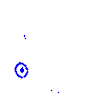
Particle: proton